Question: I am creating a program that among other things is going to control Services. I am attempting to list the Services similar to the way they are listed in 'msconfig' (the first window below).
I found where the services are listed in the registry. In Vista and Win7 the DisplayName and Description are often references. For example '@%SystemRoot%\system32elupsvc.dll,-1' is the DisplayName data for the Service 'Application Experience'. In Win7 there is a location where these references are stored making it easy to get the correct DisplayName. But in Vista I did not find a place in the Registry where this information is stored. So I looked at the file being referenced and found that the 'File Description' on the 'Details' tab of the files properties would be sufficient.

So how can I get the 'File Description'? I am using Java, so I prefer using Java or the Command Line top get this information.
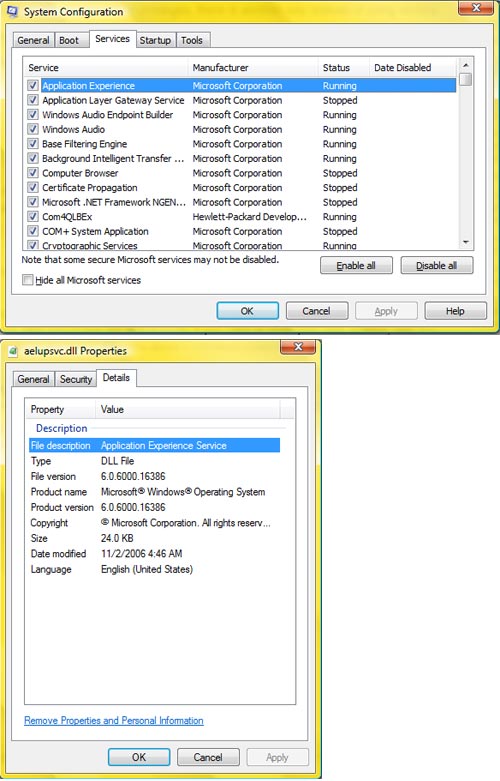
Answer: The version number is on the same page as the description.
so I guess this thread could be helpful:
<URL>